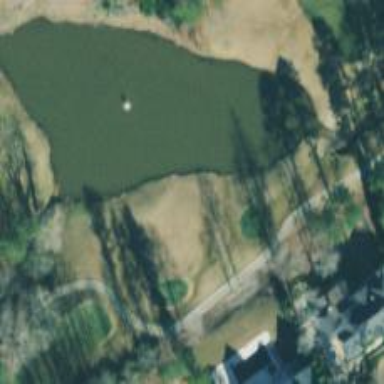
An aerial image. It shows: Water hazard on golf course. The hazard is natural water feature.